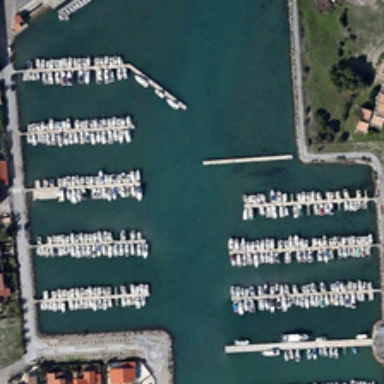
Near a lake is a green forest area .